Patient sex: F
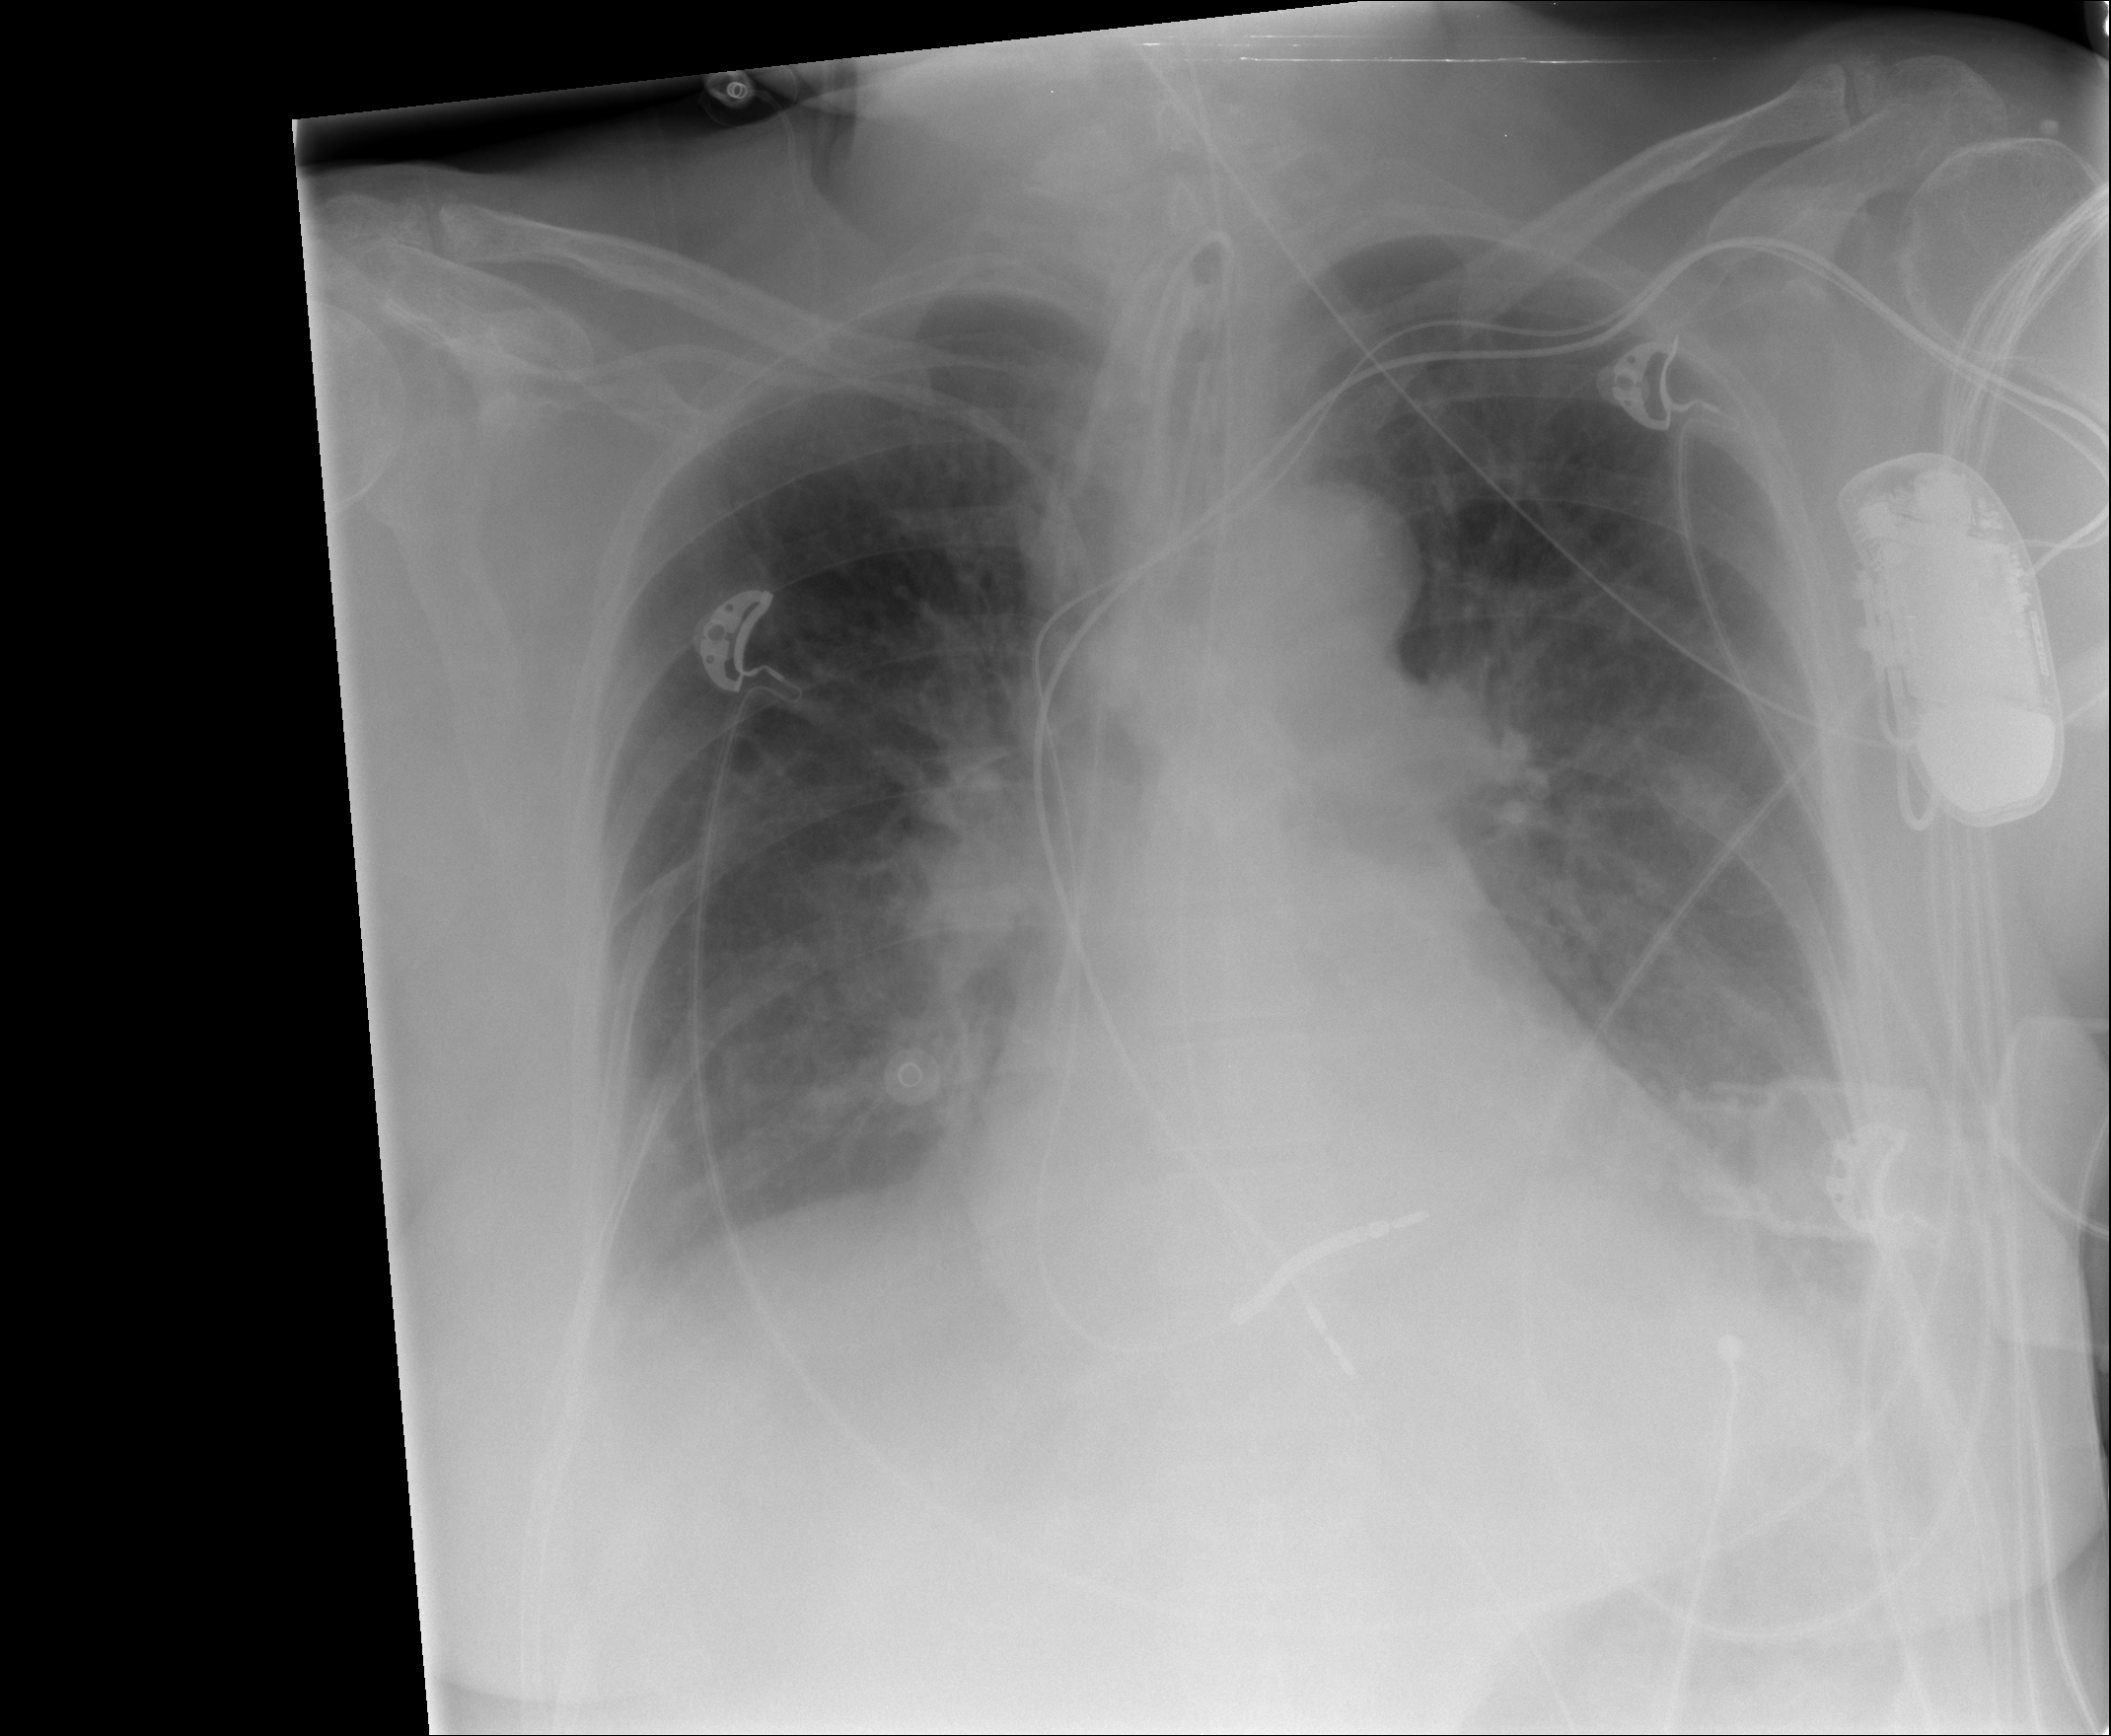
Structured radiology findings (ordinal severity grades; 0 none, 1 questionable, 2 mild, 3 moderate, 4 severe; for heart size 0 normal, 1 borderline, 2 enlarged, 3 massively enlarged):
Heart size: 2
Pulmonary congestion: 0
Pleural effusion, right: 2
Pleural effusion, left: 2
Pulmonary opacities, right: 0
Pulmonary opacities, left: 0
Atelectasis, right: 2
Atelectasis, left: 2